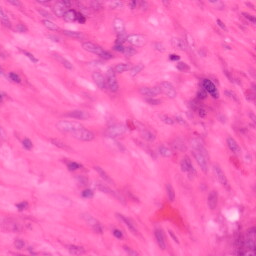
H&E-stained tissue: Colon